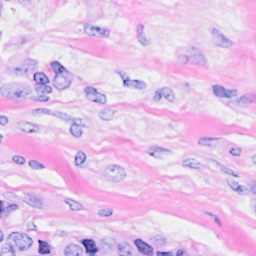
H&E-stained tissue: Breast